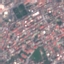
Land use / land cover class: Residential